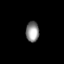
Tissue: lung
Cell type: Fibroblasts
Senescence score: 0.6248
Nuclear area (px): 262
Mean DAPI intensity: 142.79